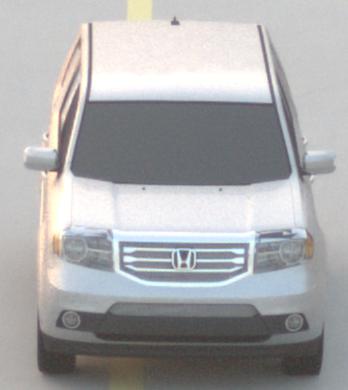
Make: Honda
Model: Pilot
Detailed model: Gen. 2 Facelift
Model produced from: 2012
Model produced until: 2015
Doors: 5
Color: white
Road condition: dry road
Daytime: dawn
Contrast: low contrast